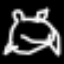
Label: frog